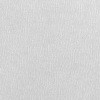
Atmospheric dust classification: dusty